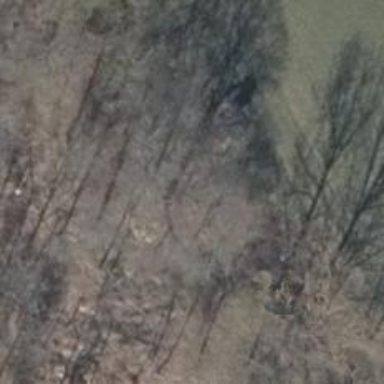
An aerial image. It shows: Hunting stand.